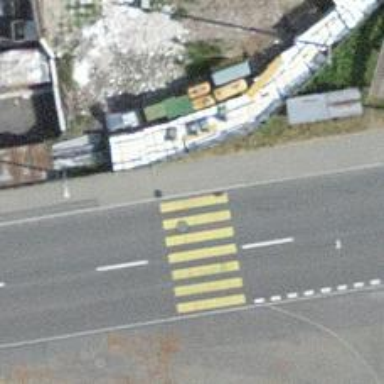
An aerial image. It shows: Kerb barrier.